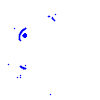
Particle: pion